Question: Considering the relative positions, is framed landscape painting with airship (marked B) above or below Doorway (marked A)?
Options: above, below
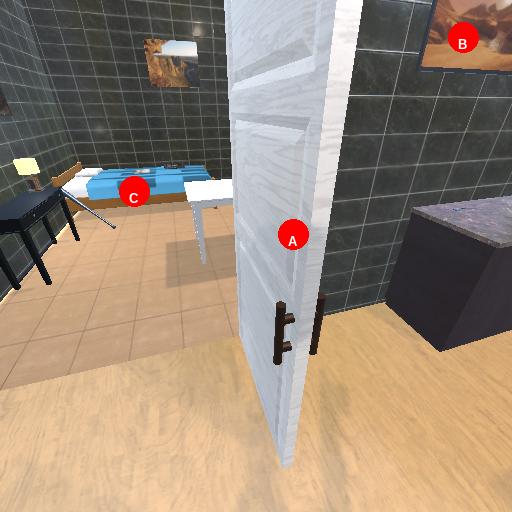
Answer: above